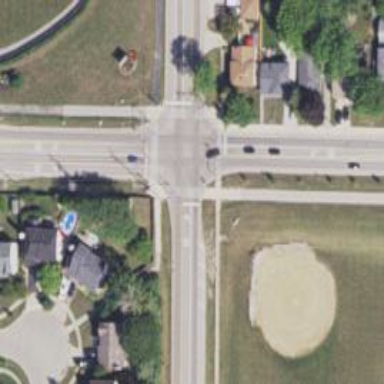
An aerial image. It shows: Crossing on the road.